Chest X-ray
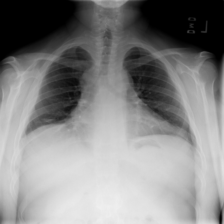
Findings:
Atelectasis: positive
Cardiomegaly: negative
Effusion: negative
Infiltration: negative
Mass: negative
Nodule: negative
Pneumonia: negative
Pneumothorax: negative
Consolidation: negative
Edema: negative
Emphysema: negative
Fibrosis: negative
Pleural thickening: negative
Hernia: negative